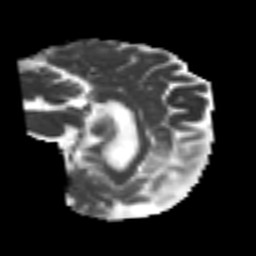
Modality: MD
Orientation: sagittal
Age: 60
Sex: female
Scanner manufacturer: siemens
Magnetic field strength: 3 T
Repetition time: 4.999 s
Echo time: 0.07946 s